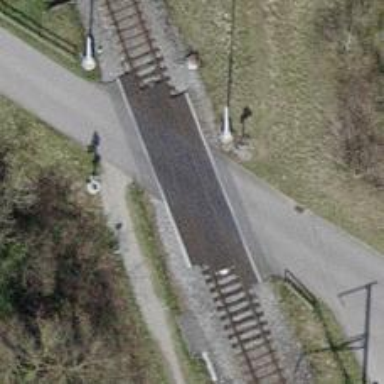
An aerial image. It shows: Railway level crossing.